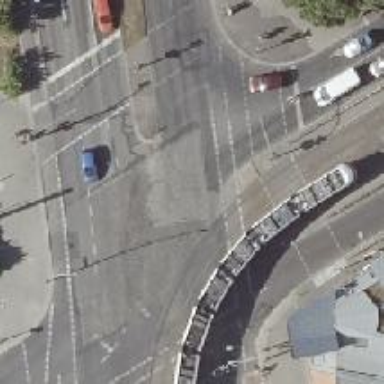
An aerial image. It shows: Tram crossing with traffic signals.